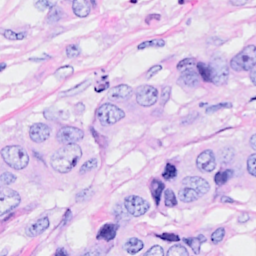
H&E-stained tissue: Breast